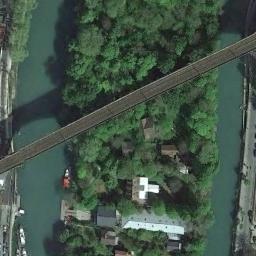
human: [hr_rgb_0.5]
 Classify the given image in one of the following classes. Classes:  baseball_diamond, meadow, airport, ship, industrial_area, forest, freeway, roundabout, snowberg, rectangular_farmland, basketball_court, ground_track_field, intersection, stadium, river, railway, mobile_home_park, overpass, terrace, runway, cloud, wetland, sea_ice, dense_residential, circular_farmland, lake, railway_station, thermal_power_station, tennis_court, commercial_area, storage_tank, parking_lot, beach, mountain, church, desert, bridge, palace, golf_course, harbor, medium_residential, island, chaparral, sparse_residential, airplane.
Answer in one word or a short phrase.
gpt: bridge